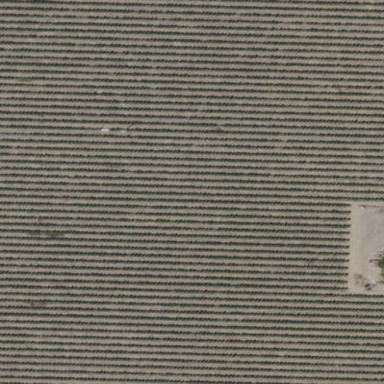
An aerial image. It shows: Orchard filled with peach trees.